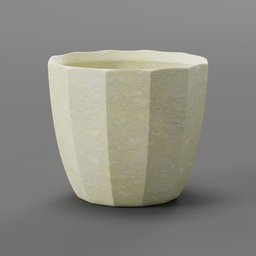
Label: decoration